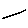
Label: line